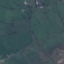
Label: Pasture